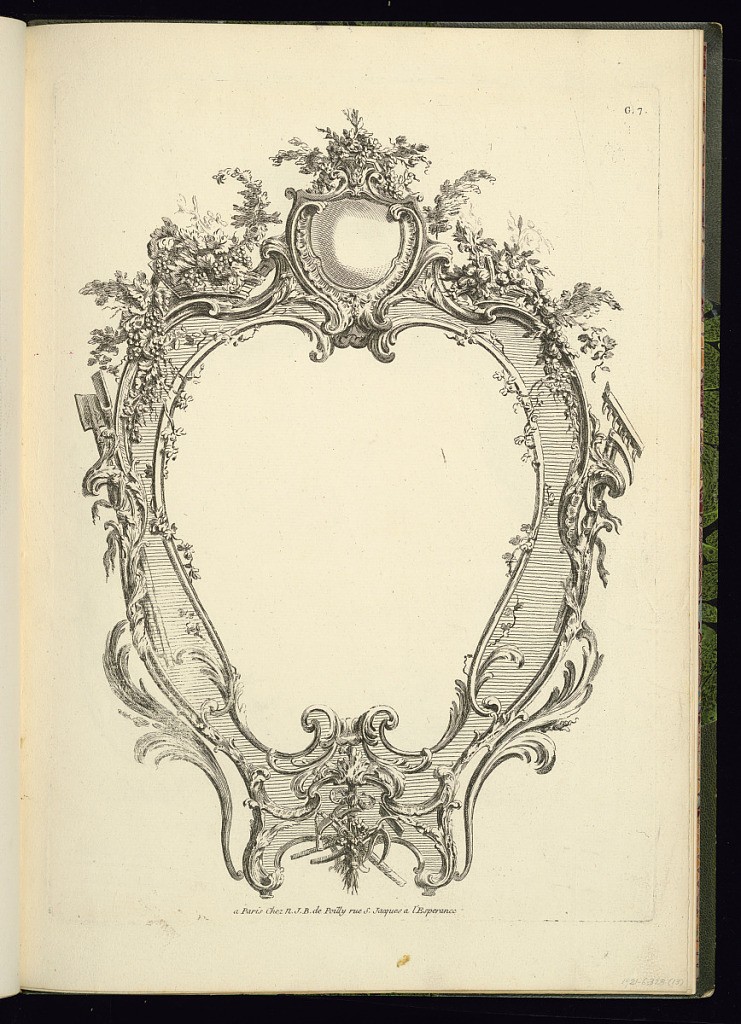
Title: Cartouche Design
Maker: Nicolas-Jean-Baptiste Poilly, de, French, 1707 – 1780
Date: mid- 18th century
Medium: Etching and engraving on laid paper
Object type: Print
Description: Design for a rococo cartouche featuring acanthus leaves, c-scrolls, shell, palm leaves, plumes, flowers, trophies with agricultural tools, and topped with a smaller cartouche. The plate is numbered and signed.